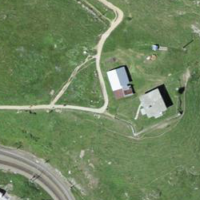
EUNIS habitat code: 26
Species observed at this site:
Rumex alpinus
Saxifraga paniculata
Campanula barbata
Silene nutans